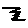
Label: zigzag